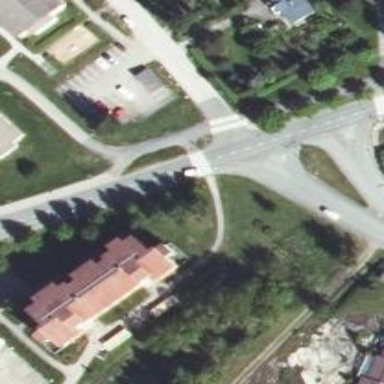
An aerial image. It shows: Marked zebra crossing on the road.